Question: I have this QGridLayout:

and when I have the value of the file name and source name I want to add them in the 'label1' and 'label2' expanding only the second column for be enough to read all the string..
some advice for doing it in an easy way?
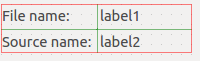
Answer: You can do it via 'QSizePolicy' class. Use QLabel's method 'setSizePolicy()' to set horizontal and vertical behavior. In your case, you need to set horizontal policy of QLabels in first column to 'QSizePolicy::Maximum', so it would take only the space it needs for itself; and if you want 'label1' and 'label2' to expand and take all the space available, use 'QSizePolicy::Expanding'
Docs - <URL>
Also, consider adding stretch to columns - <URL>